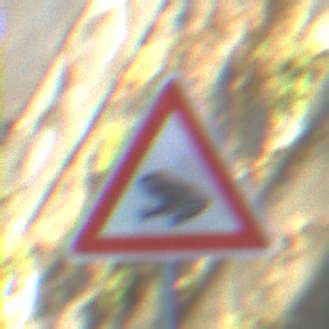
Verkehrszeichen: AmphibienwanderungRechts
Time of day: Midday
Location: Outdoor (Urban)
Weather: Clear
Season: NotSpecified
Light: Natural